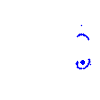
Particle: pion